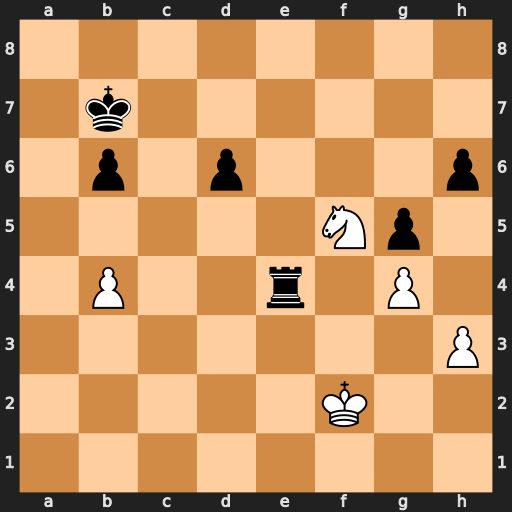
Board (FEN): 8/1k6/1p1p3p/5Np1/1P2r1P1/7P/5K2/8
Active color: w
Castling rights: -
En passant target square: -
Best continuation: Nxd6+ Kc6 Nxe4